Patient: sex F, age 33
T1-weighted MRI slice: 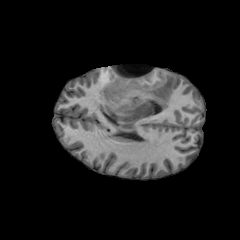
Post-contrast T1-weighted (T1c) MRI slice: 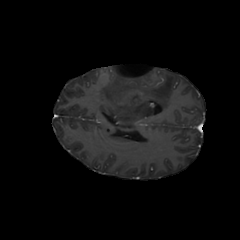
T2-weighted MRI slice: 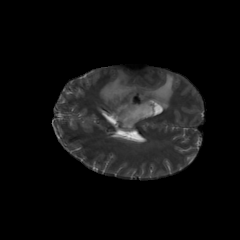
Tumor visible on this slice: yes
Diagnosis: Glioblastoma, IDH-wildtype
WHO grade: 4